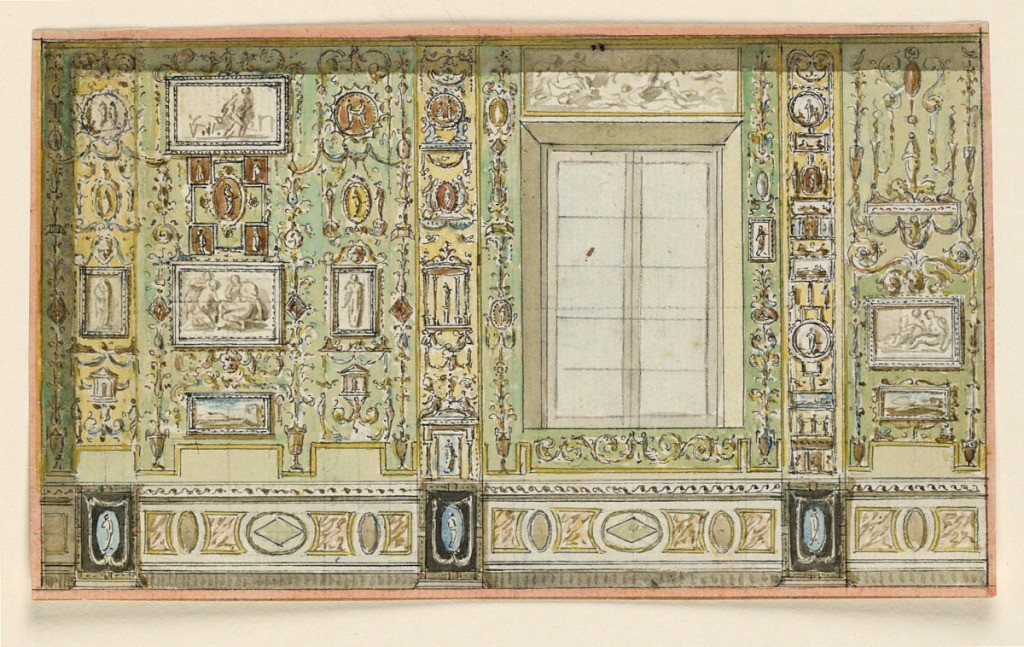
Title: Design for a Salon Wall
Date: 1790
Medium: Pen and ink, brush and watercolor, black crayon on paper
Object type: drawing
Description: In Pompeian manner, covered with painting from left to right into a narrow band panel, a pilaster, a wall panel with a window, a vertically oblong wall panel.